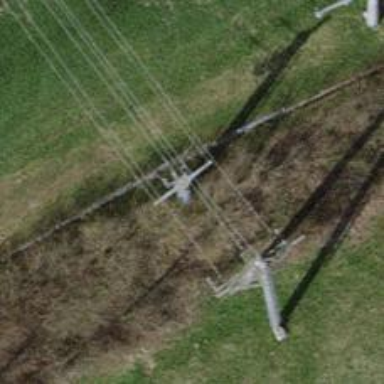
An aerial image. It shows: Power pole.